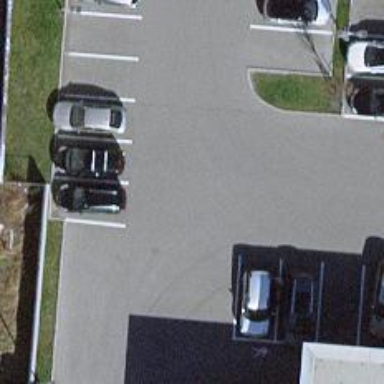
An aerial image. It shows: Parking aisle designated as service road.